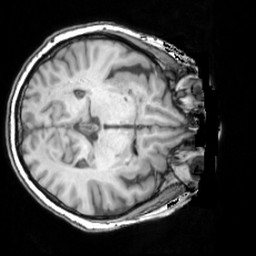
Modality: T1w
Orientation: axial
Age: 68
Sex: female
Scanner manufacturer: siemens
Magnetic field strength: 3 T
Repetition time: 1.62 s
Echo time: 0.003 s